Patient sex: M
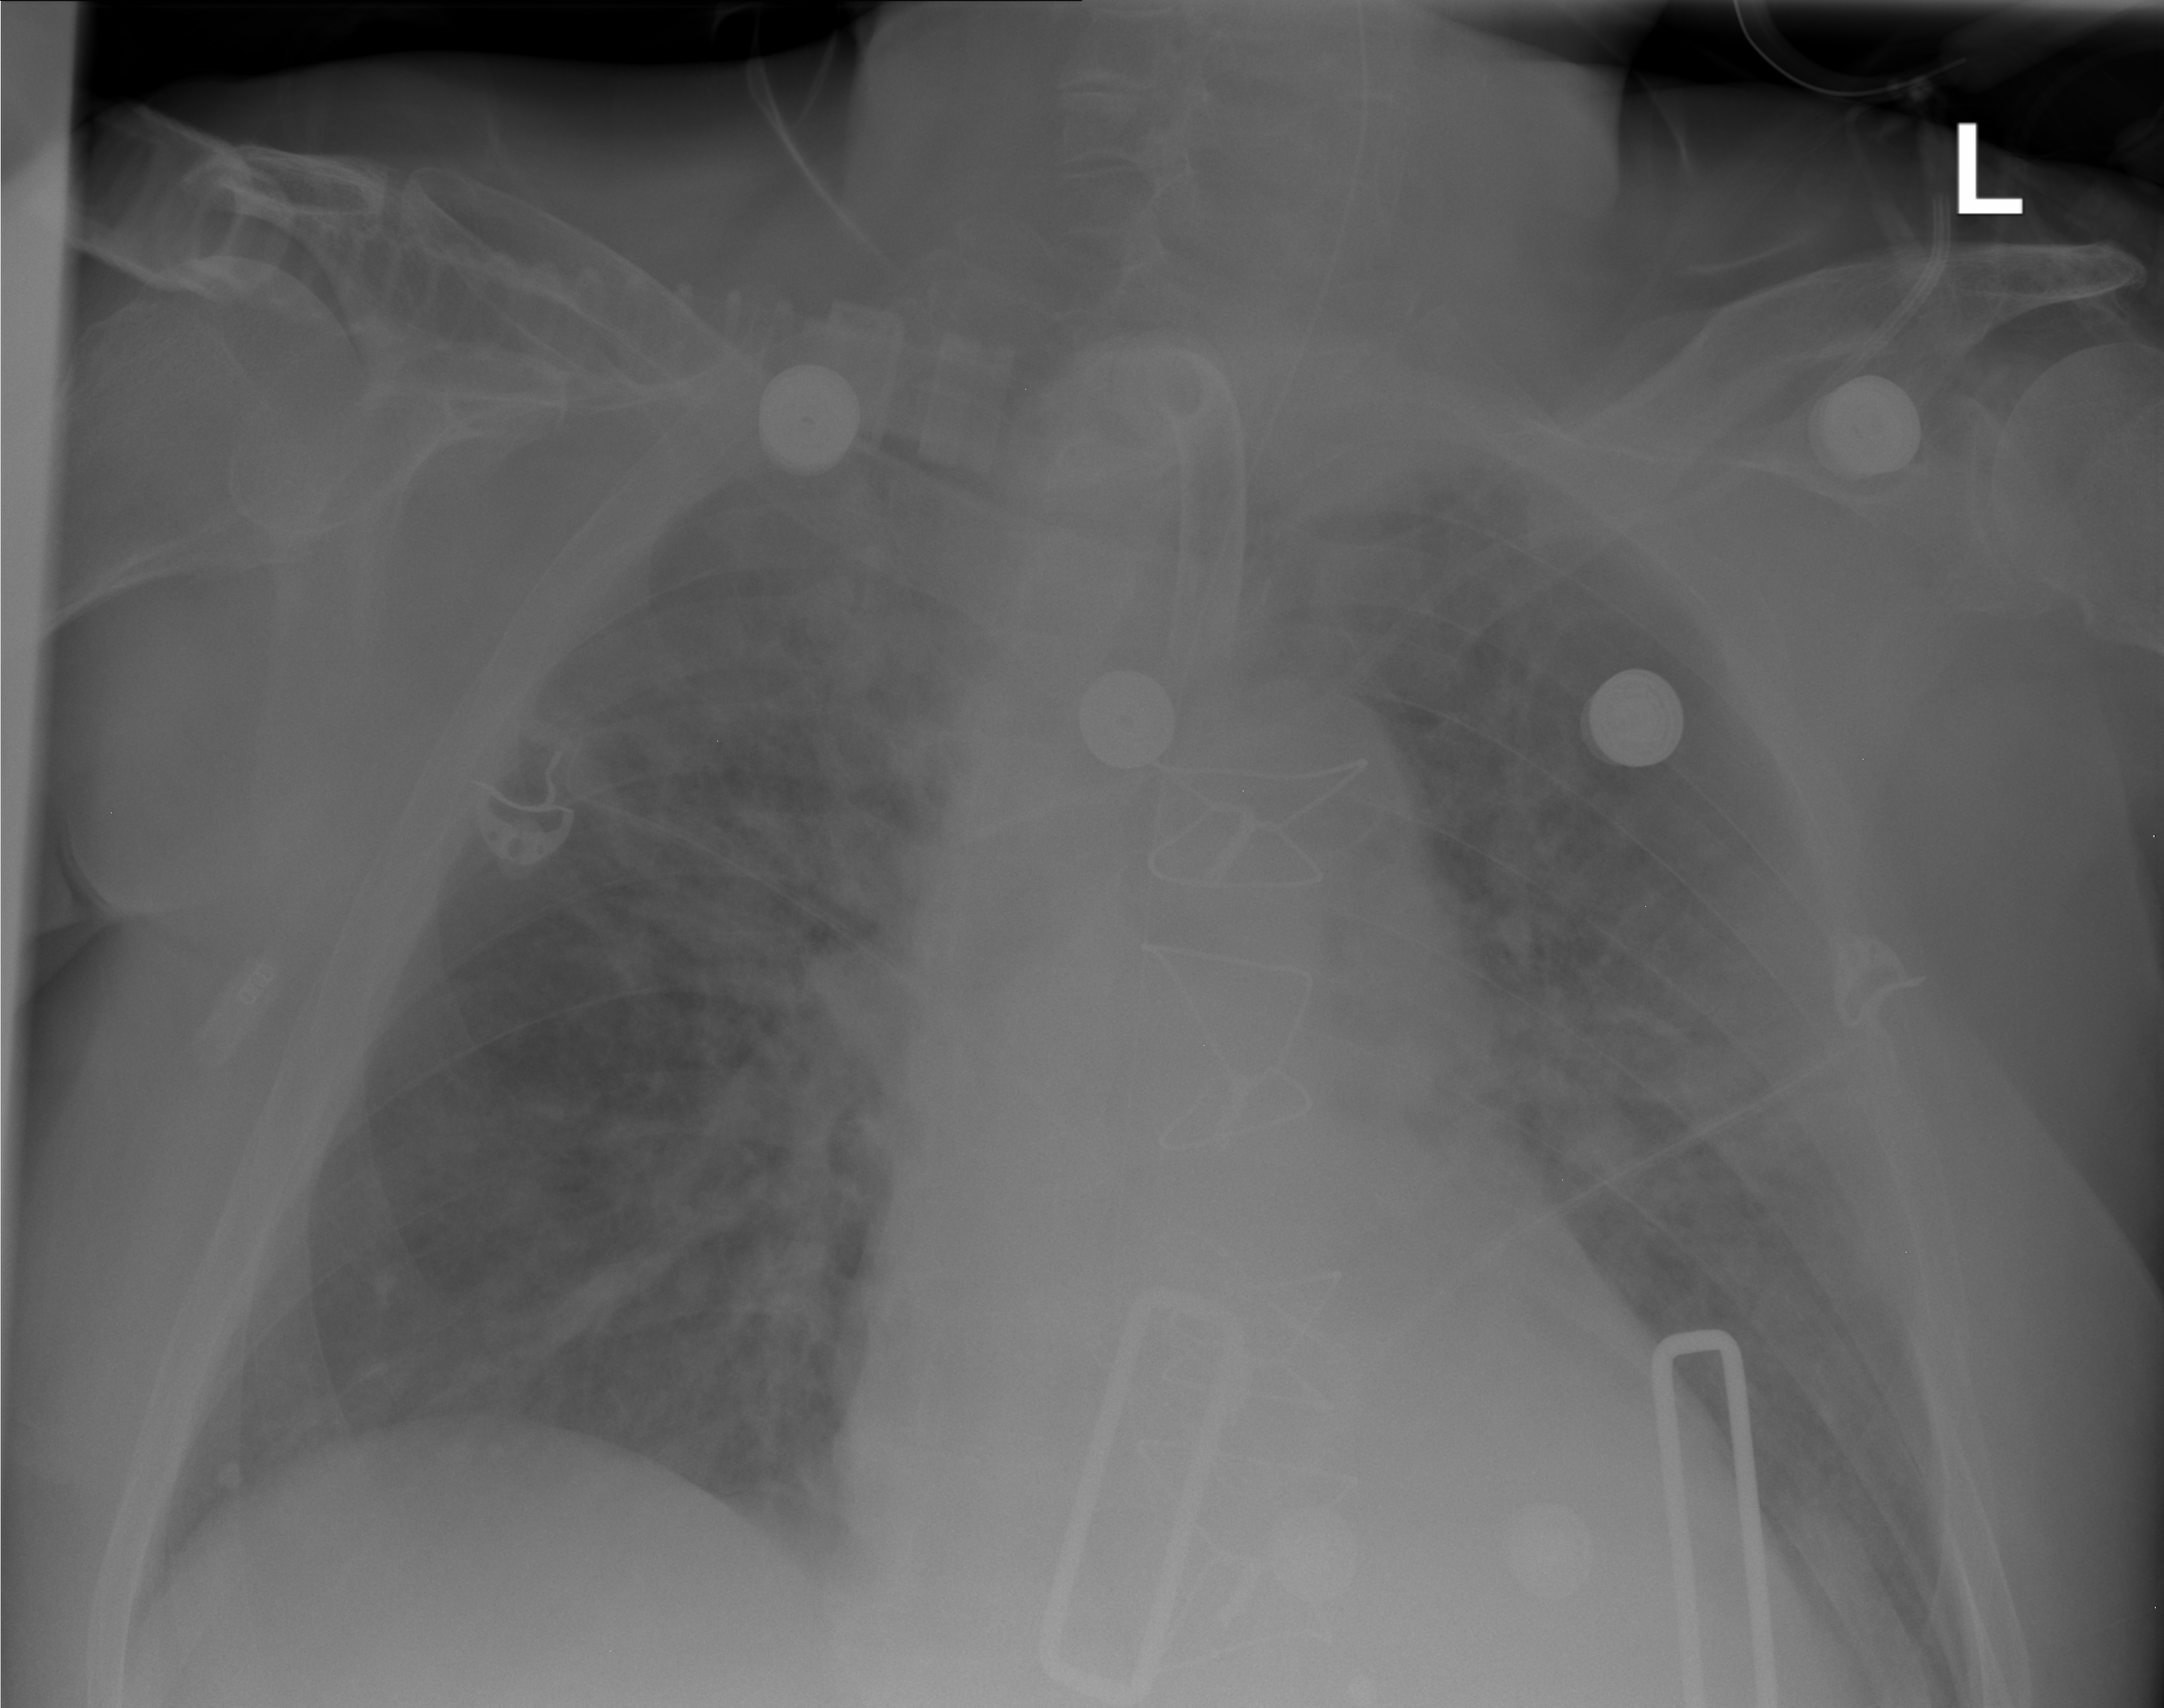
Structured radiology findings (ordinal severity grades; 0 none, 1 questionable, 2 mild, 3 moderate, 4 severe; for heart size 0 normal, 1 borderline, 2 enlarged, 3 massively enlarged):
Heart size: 2
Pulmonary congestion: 3
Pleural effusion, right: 1
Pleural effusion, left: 2
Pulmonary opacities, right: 3
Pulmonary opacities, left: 3
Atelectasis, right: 2
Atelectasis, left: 2